Interaction volume radius: 5 \u00c5
Interaction volume height: 30 \u00c5
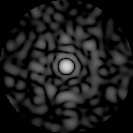
Disorder parameter: 0.8554